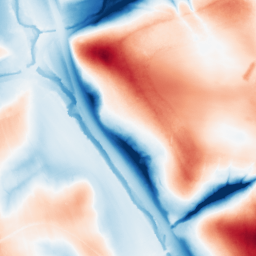
Category: edge_preserving
Decomposition family: guided
Decomposition parameters: radius: 32
eps: 0.1
Upsampling method: quadratic
Upsampling parameters: scale: 2
Upsampling scale: 2